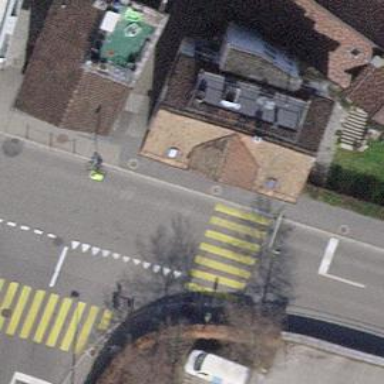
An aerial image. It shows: Road crossing with traffic signals.